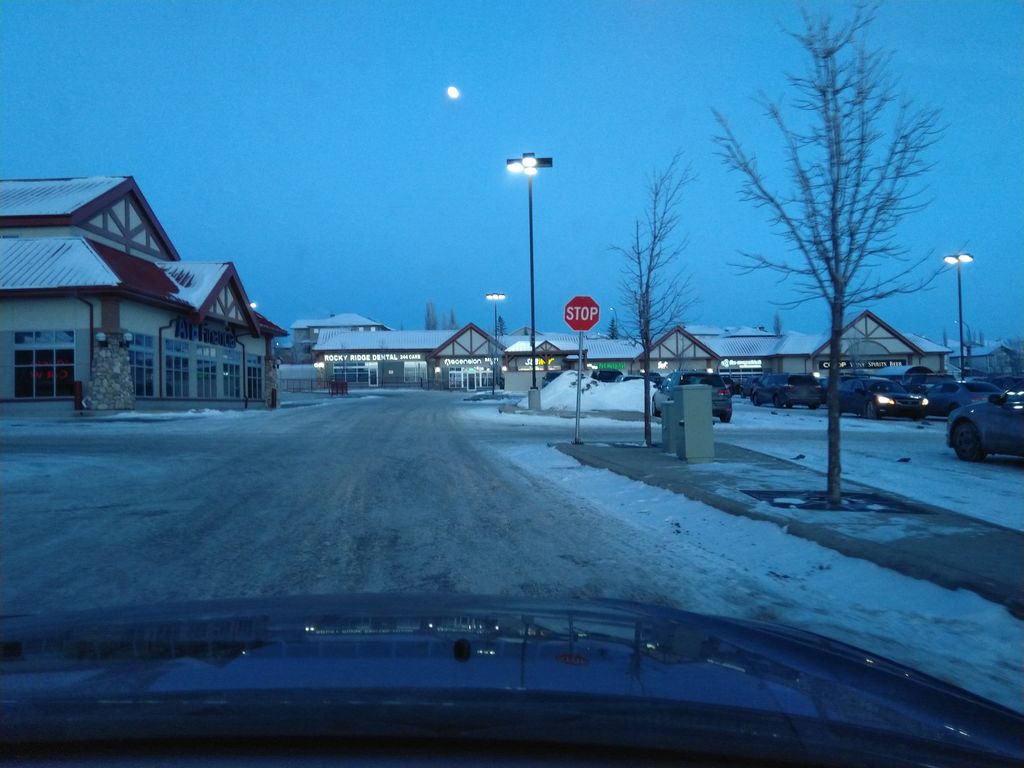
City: calgary